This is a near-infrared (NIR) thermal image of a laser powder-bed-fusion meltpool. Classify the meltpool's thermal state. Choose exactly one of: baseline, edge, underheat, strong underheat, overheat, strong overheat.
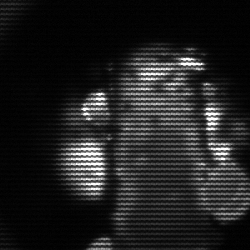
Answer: strong underheat